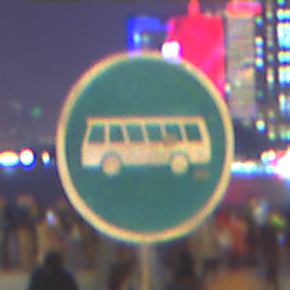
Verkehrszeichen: Busssonderstreifen
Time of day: Night
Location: Outdoor (Urban)
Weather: PartlyCloudy
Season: NotSpecified
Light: Natural